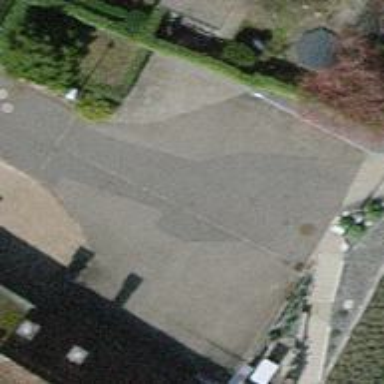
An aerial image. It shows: Turning circle on the road.